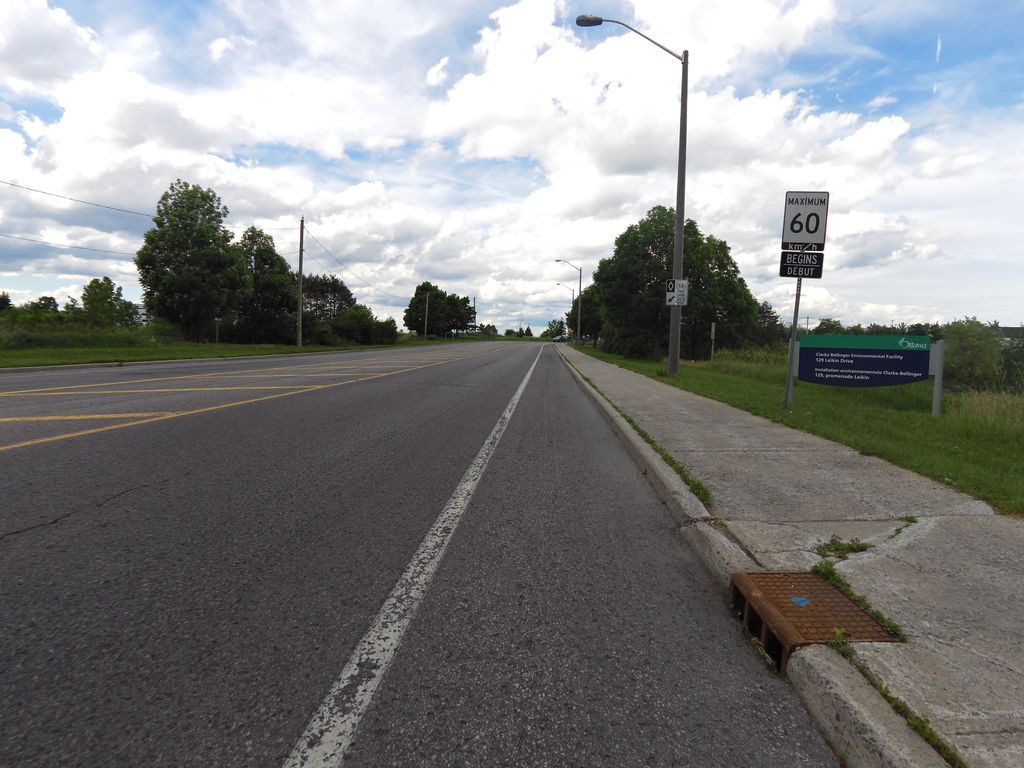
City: ottawa-gatineau